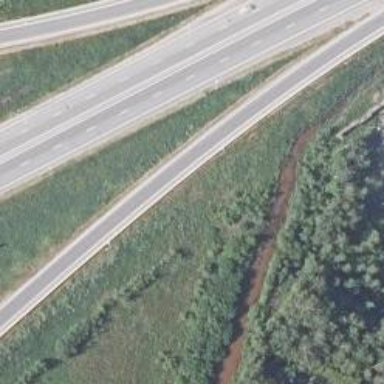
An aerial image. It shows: Trunk link highway.